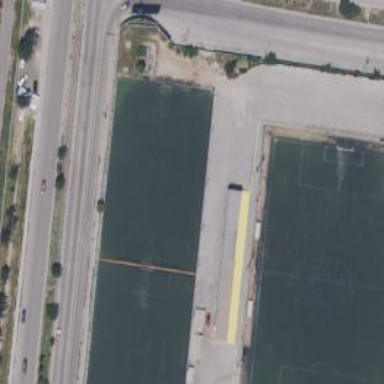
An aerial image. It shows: Soccer pitch for leisureland activities.